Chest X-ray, AP view. Patient: 21 years old, sex M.
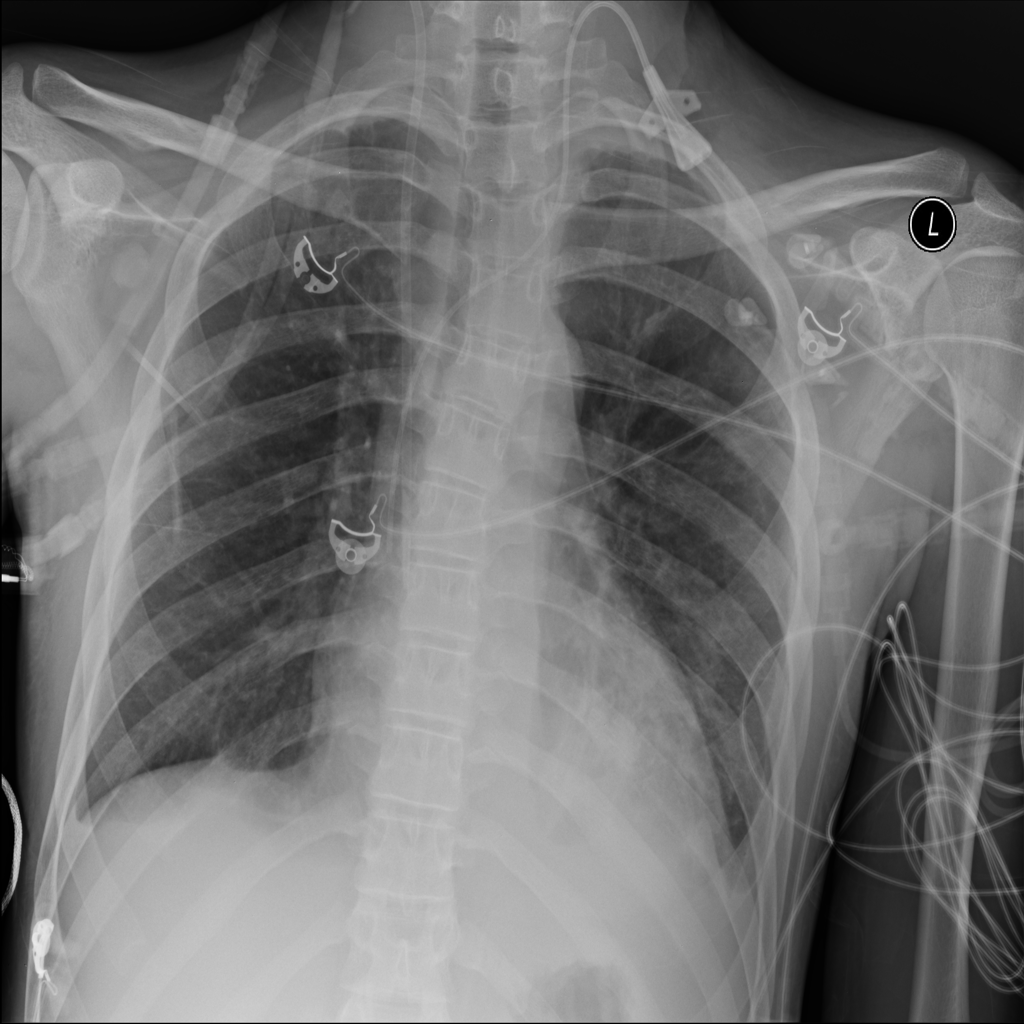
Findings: Effusion, Infiltration